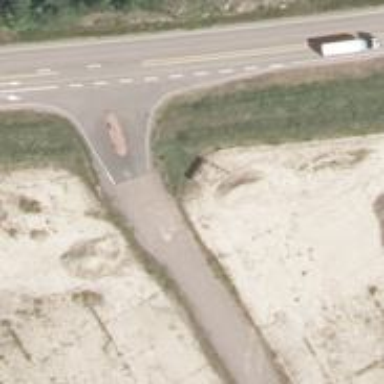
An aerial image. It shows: Unclassified road with asphalt surface.